三年级 · 算术
列坚式计算, 带※的写出验算坚式。
$180 \div 6=$
$13 \times 25=$
$540 \div 8=$
$47 \times 38=$
$※ 857 \div 5=$
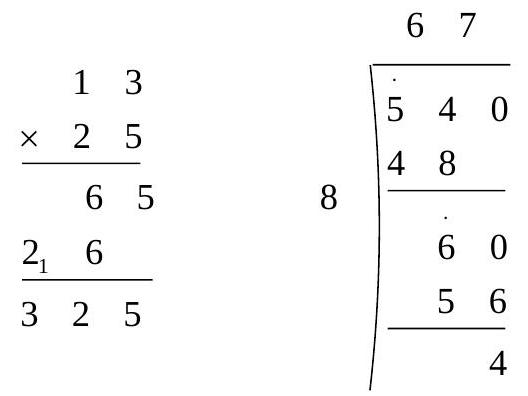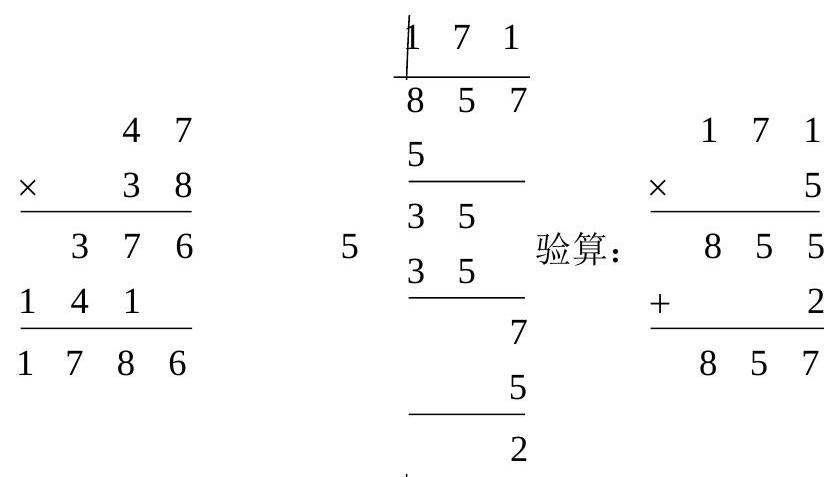
答案: $30 ; 325 ; 67 \ldots . .4 ; 1786 ; 171 \ldots . .2$

【分析】两位数乘两位数, 先用第二个乘数的个位上的数去乘第一个乘数, 得数的末尾和个位对齐,再用第二个乘数的十位去乘第一个乘数, 得数的末尾和十位对齐, 然后将两次的积相加即可; 三位数除以一位数, 先用被除数的百位上的数去除, 如果百位上的数大于除数, 商就在百位, 如果小于, 商就在十位, 每次所得的余数一定要比除数小; 除法的验算方法: 商乘除数加余数, 据此解答。

【详解】 $180 \div 6=30$

$$
13 \times 25=325 \quad 540 \div 8=67 \ldots \ldots .4
$$
$6 \longdiv { \begin{array} { c c c } { 3 } & { 0 } \\ { 1 } & { 8 } & { 0 } \\ { 1 } & { 8 } & { } \\ { \hline } & { 0 } \end{array} }$

$47 \times 38=1786$

$857 \div 5=171 \ldots . . .2$